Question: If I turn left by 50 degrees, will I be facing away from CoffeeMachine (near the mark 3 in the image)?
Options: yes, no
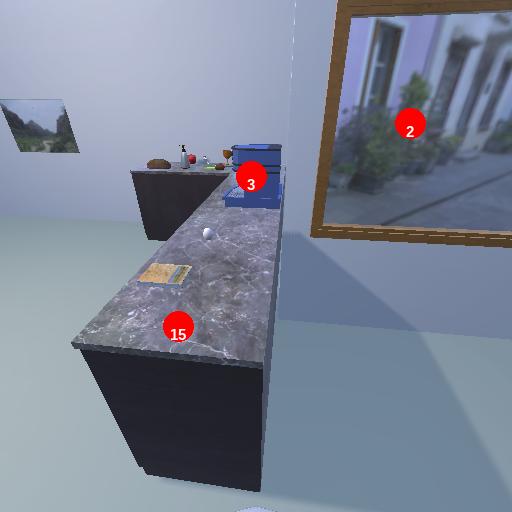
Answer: yes